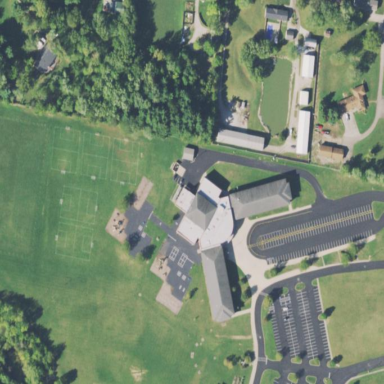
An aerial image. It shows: School building.